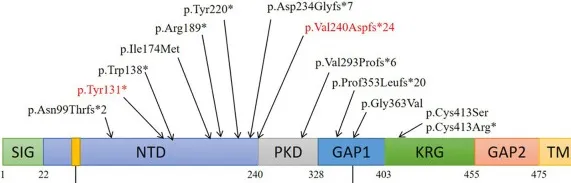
Structure and mutations of GPNMB. Schematic of 8 domains on human GPNMB and gene mutations responsible for ACD. Numbers correspond to amino acid residues; The RGD and di-leucine motifs are shown. A splice isoform of GPNMB (GPNMB-1) with an in-frame 12-amino-acid insertion (underlined) is also shown. Locations of GPNMB mutations (on the protein) identified in this study and those from an earlier study are indicated. (SIG, signal sequence; NTD, N-terminal domain; PKD, polycystic kidney disease-like domain; KRG, kringle-like domain; TM, transmembrane domain; CTD, C-terminal cytoplasmic domain).
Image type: chart (chart)